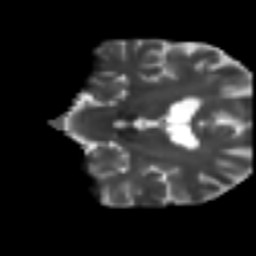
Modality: T2w
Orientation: coronal
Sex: male
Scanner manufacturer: ge
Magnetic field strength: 3 T
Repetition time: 7 s
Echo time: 0.08 s